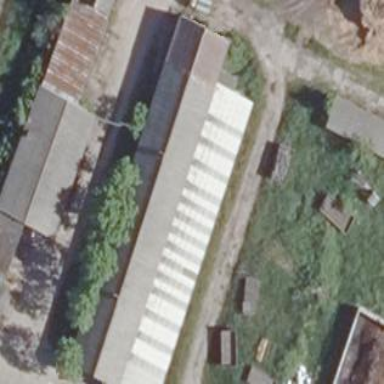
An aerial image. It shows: View of roof of building.